Question: What I've got is basicly two classes 'Plugin' and 'PluginLauncher'
Plugin is an abstract class that implements some functions to make a class a Plugin for my PluginLauncher class.
PluginLauncher is a class that holds a collection (SortedDictionary) including some helper functions to start, stop, restart all or a specific Plugin.
It also loads all plugins on initialisation. Each plugin can be a .exe or .dll with a class the inherits from Plugin.
An AppDomain is created for each plugin and communication is also setup for each Plugin (through a simple IPC messaging through sockets) (still has to be implemented)
I want to have a very, VERY basic GUI implementation that just has a list of all loaded Plugins, noting the plugin name, its state (which can be running, stopping, stopped, stoppedprematurely (an Enum)) and a button per plugin to start, stop or restart it.
I know I can add this functionality programmaticaly by just placing the elements on the GUI and calculating each X/Y location etc. but I am sure WPF has some pre-made 'functionalities' for this. But I am quite new to WPF and have no clue where to start looking.
A simple note: I am limited to .net 3.5 (or lower) thus no 4.0 elements.
I've included a very simple (hooray mspaint skills) example of what I had in mind.

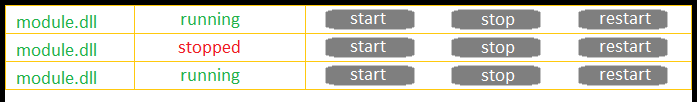
Answer: The plugin nature of your app has little bearing on the mechanics of how you achieve this. Essentially, you need a collection of view models. Each item in that collection represents a plugin (but it could equally represent a customer or a chicken drumstick). You then bind an 'ItemsControl' to this collection and define a template for how the item should be rendered.
Here is some pseudo-code to get you on your way:
'''
public class PluginViewModel : ViewModel
{
public string Name { get; }
public PluginState State { get; private set; }
public ICommand StartCommand { get; }
public ICommand StopCommand { get; }
public ICommand RestartCommand { get; }
}
public class PluginLauncherViewModel : ViewModel
{
// use an ObservableCollection<PluginViewModel> to store your plugin view models
public ICollection<PluginViewModel> Plugins { get; }
}
<ScrollViewer>
<ItemsControl ItemsSource="{Binding Plugins}">
<ItemsControl.ItemTemplate>
<DataTemplate>
<UniformGrid Rows="1">
<TextBlock Text="{Binding Name}"/>
<TextBlock Text="{Binding Status}"/>
<Button Command="{Binding StartCommand}">Start</Button>
<Button Command="{Binding StopCommand}">Stop</Button>
<Button Command="{Binding RestartCommand}">Restart</Button>
</UniformGrid>
</DataTemplate>
</ItemsControl.ItemTemplate>
</ItemsControl>
</ScrollViewer>
'''
Some problems you will no doubt bump into:
- 'DataContext''ScrollViewer''PluginLauncherViewModel'- 'ViewModel'<URL>